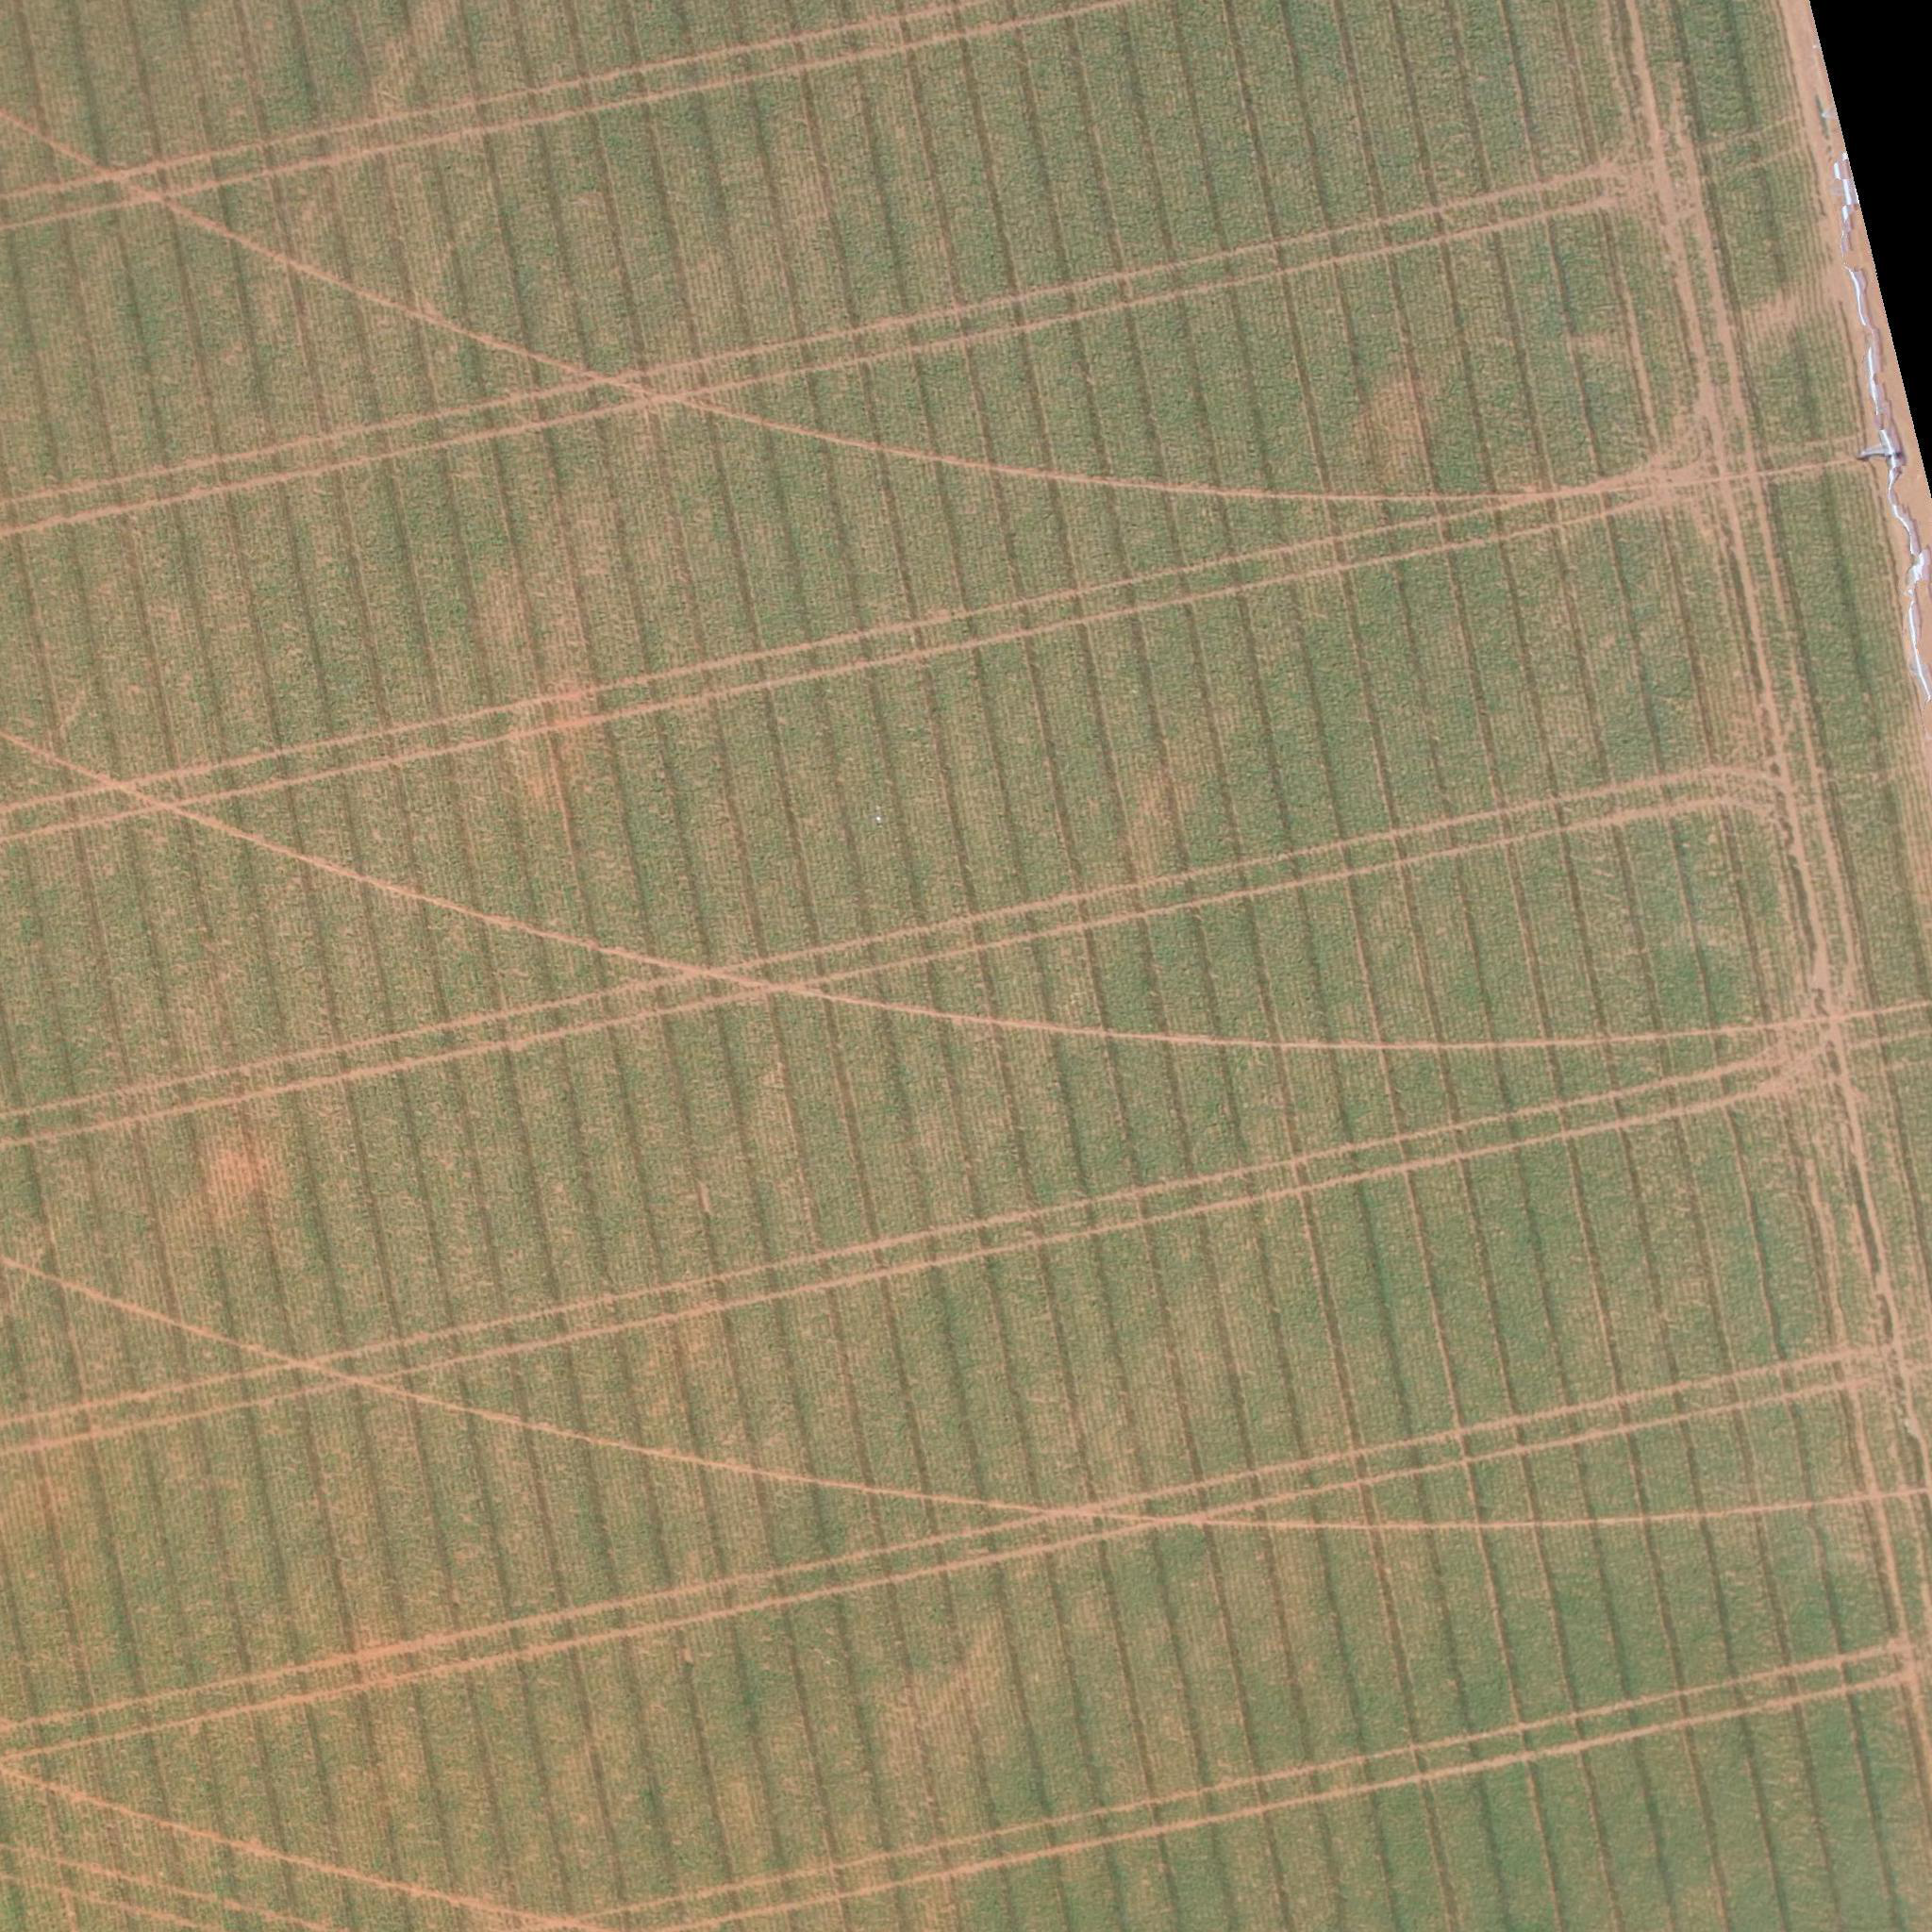
Biome: Cerrado